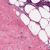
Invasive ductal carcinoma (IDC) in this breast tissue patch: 0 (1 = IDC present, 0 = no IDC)